Question: Please consider:
'''
Function[subID,
pointSO[subID] = RandomInteger[{1, 4}, {5, 2}]] /@ {"subA", "subB"};
Manipulate[
Manipulate[
Graphics[{
Black, Rectangle[{0, 0}, {5, 5}],
White,Point@pointSO[subID][[i]]
},
ImageSize -> {400, 300}],
{i,Range[Length@pointSO[subID]]}],
{subID, {"subA", "subB"}}]
'''

Provided that 'pointSO[subID]' actually yields to lists of different length, is there a way to avoid having 2 'Manipulate' given that one of the manipulated variable depends on the other?
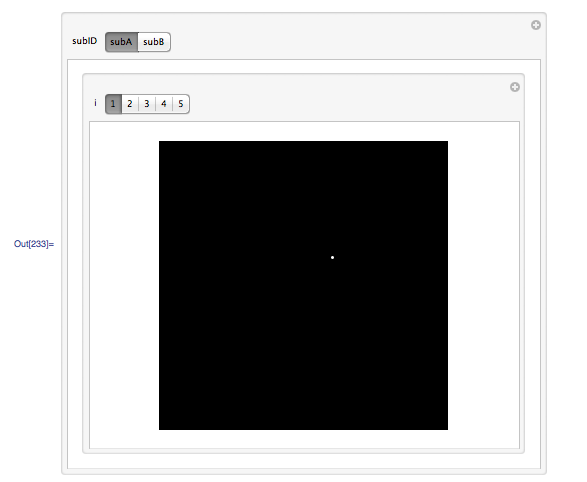
Answer: I am sure that I got exactly what you are asking for, but I figured what you want is something like the following:
Given a UI with one variable, say an array that can change in size, and another (dependent) variable, which represents say an index into the current array that you want to use from the UI to index into the array.
But you do not want to fix the index variable layout in the UI, since it depends, at run time, on the size of the array, which can change using the second variable.
Here is a one manipulate, which has a UI that has an index control variable, which updates dynamically on the UI as the size of the array changes.
I used SetterBar for the index (the dependent variable) but you can use slider just as well. SetterBar made it more clear on the UI what is changing.
When you change the length of the array, the index control variable automatically updates its maximum allowed index to be used to match the current length of the array.
When you shrink the array, the index will also shrink.
I am not sure if this is what you want, but if it, you can adjust this approach to fit into your problem
'''
Manipulate[
Grid[{
{Style[Row[{"data[[", i, "]]=", data[[i]]}], 12]},
{MatrixForm[data], SpanFromLeft}
},
Alignment -> Left, Spacings -> {0, 1}
],
Dynamic@Grid[{
{Text["select index into the array = "],
SetterBar[Dynamic[i, {i = #} &], Range[1, Length[data]],
ImageSize -> Tiny,
ContinuousAction -> False]
},
{
Text["select how long an array to build = "],
Manipulator[
Dynamic[n, {n = #; If[i > n, i = n];
data = Table[RandomReal[], {n}]} &],
{1, 10, 1}, ImageSize -> Tiny, ContinuousAction -> False]
, Text[Length[data]], SpanFromLeft
}
}, Alignment -> Left
],
{{n, 2}, None},
{{i, 2}, None},
{{data, Table[RandomReal[], {2}]}, None},
TrackedSymbols -> {n, i}
]
'''

fyi, just made a fix to the code above to add a needed extra logic.